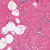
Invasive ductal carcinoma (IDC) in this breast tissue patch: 0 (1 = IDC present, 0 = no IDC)